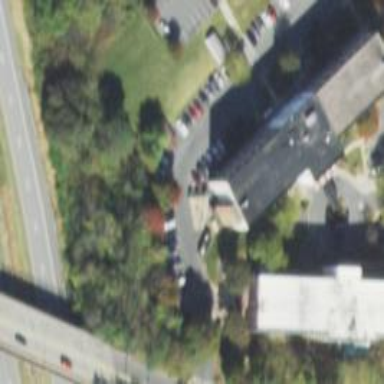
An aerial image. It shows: Nursing home building.